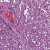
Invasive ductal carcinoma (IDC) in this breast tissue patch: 1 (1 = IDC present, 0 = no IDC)